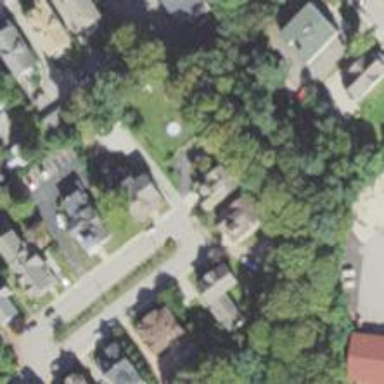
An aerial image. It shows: Residential driveway.